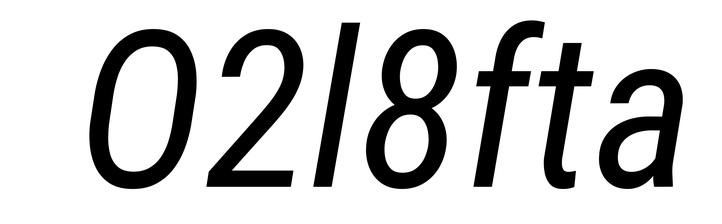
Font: Roboto-Italic_Condensed_Italic